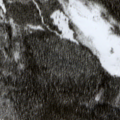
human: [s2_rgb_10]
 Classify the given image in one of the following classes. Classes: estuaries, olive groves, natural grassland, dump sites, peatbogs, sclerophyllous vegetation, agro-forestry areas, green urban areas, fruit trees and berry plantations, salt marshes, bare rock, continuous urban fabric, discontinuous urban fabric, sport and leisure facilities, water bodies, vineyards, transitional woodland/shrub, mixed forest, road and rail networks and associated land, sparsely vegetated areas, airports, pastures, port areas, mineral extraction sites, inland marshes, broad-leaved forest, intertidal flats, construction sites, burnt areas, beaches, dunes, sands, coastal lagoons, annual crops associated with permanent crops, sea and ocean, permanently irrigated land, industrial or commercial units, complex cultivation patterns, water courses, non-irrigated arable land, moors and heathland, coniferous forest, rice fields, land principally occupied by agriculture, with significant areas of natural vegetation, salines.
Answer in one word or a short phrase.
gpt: coniferous forest, peatbogs